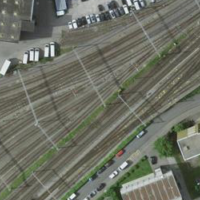
EUNIS habitat code: 57
Species observed at this site:
Symphoricarpos albus